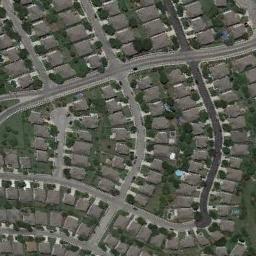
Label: dense_residential